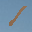
Label: 1